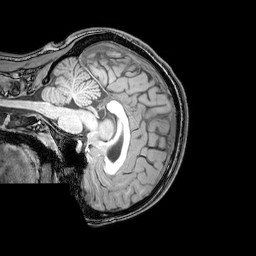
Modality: T1w
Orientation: sagittal
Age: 24
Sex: female
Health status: healthy
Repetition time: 0.081 s
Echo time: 0.037 s